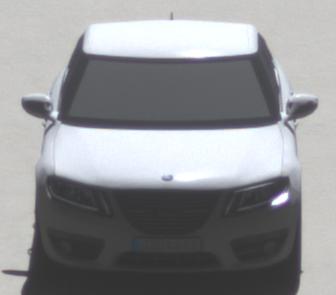
Make: Saab
Model: 5-Sep
Detailed model: 9-5 1.6T
Model produced from: 2010/06
Model produced until: 2011/12
Doors: 4
Color: white
Road condition: dry road
Daytime: midday
Contrast: high contrast